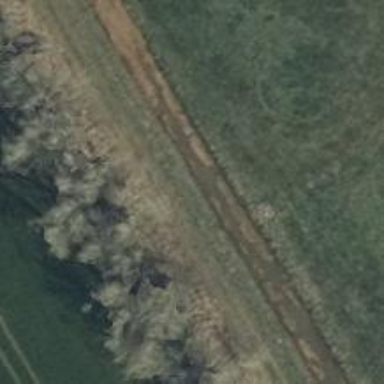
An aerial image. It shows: Gravel track with grade2 tracktype.